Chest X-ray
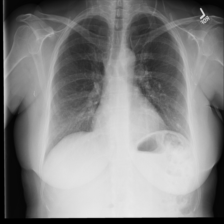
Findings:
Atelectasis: negative
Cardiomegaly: negative
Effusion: negative
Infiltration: positive
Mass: negative
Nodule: negative
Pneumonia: negative
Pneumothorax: negative
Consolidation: negative
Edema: negative
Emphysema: negative
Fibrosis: negative
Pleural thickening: negative
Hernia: negative